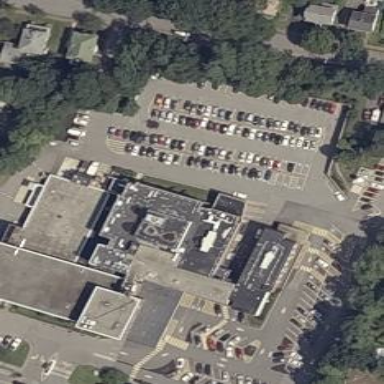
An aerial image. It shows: Hospital providing healthcare services.